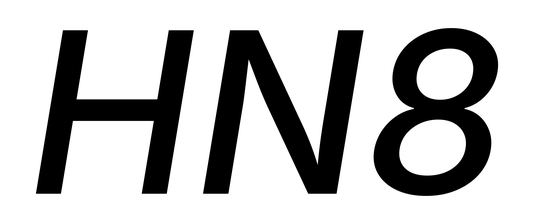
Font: Inter-Italic_Medium_Italic